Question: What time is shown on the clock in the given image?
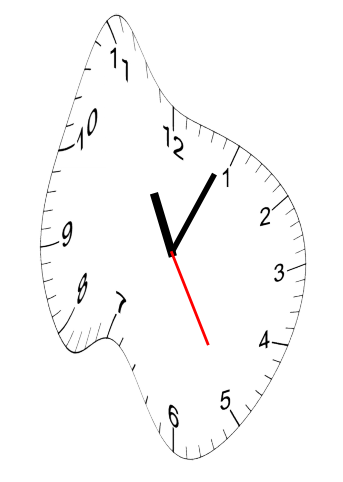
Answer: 11:04:25